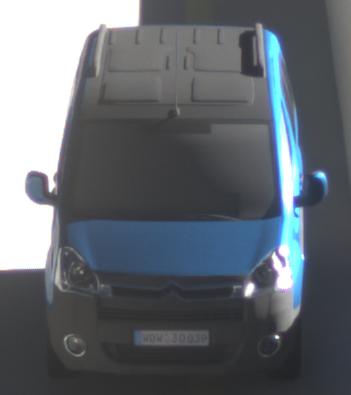
Make: Citroen
Model: Berlingo Kombi VTi 120
Detailed model: Berlingo (II) Kombi
Model produced from: 2009/12
Model produced until: 2012/03
Doors: 5
Color: blue
Road condition: dry road
Daytime: morning or afternoon
Contrast: high contrast